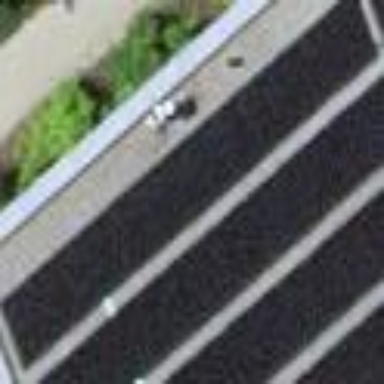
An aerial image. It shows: Solar power generator.